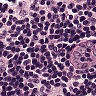
Metastatic tissue present: no